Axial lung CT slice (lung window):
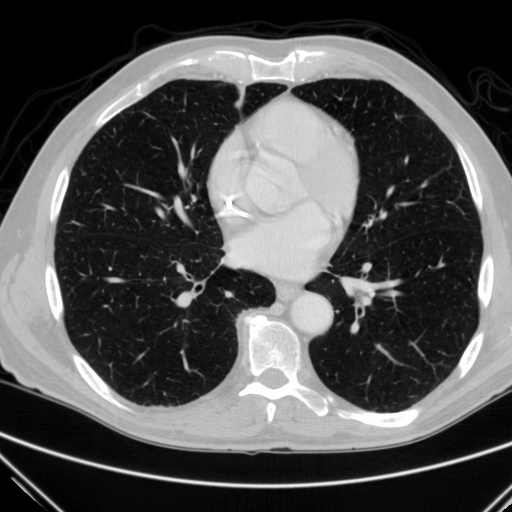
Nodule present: no